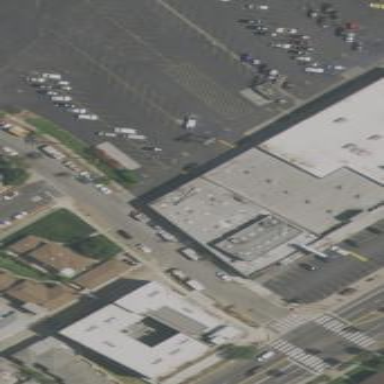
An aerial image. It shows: Retail building.